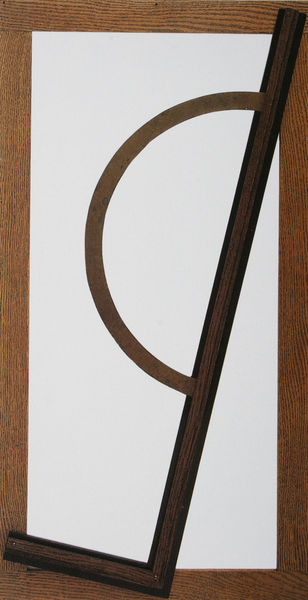
Titel: Komposition Nr. 3
Künstler: Wassilij Jermilow
Standort: New York
Institution: The Museum of Modern Art
Schlagwörter: weiß, dreieck, komposition, braun, holz, beige, rahmen, bild, feld, blatt, leiste, bogen, stab, abstrakt, fläche, formen, rand, material, gerade, plastik, nagel, nägel, collage, foto, fotografie, photographie, linie, form, photo, halbkreis, halbrund, kreissegment, geometrisch, maserung, konstruktion, diagonale, schräge, objekt, geometrie, installation, winkel, mass, aufeinander, rechter winkel, montage, messen, wieß, rundholz, bogenwinkel, eckwinkel, halber rahmen